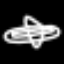
Label: airplane